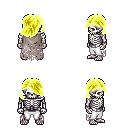
a pixel art fantasy rpg character, male body template, skeleton, gray tattered cape, white pants, gold swoop hairstyle, four views (front, back, left, right), 2x2 character sprite sheet, small pixel art, hard edges, no anti-aliasing